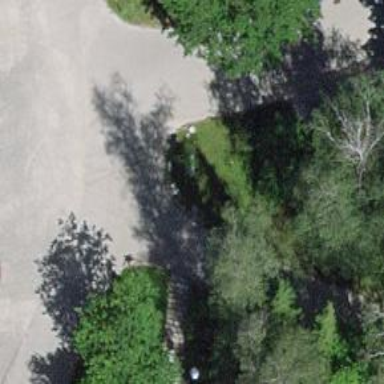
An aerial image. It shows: Compacted steps along the road.